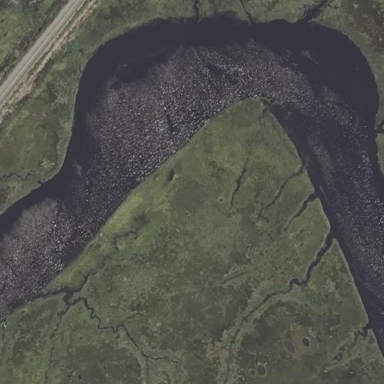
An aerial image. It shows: Saltmarsh wetland area.